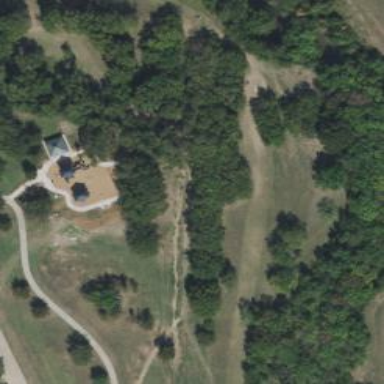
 popular sport where players throw frisbees into baskets in as few shots as possible."